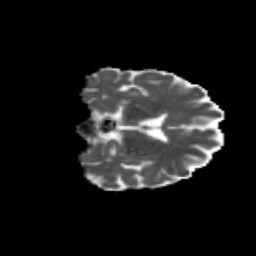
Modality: MD
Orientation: coronal
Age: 69
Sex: male
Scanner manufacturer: siemens
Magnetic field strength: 3 T
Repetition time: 4.71 s
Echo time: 0.0906 s